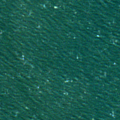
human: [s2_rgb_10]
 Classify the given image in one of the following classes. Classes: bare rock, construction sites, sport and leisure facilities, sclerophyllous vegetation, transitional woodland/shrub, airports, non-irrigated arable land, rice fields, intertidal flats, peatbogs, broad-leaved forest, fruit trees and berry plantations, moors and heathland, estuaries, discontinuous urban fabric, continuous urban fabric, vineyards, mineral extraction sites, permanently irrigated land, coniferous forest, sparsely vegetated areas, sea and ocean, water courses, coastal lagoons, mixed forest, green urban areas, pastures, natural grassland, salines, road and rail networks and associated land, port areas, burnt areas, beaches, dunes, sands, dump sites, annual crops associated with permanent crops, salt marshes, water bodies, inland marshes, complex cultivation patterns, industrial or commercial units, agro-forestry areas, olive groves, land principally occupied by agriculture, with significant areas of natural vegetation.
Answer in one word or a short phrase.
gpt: sea and ocean